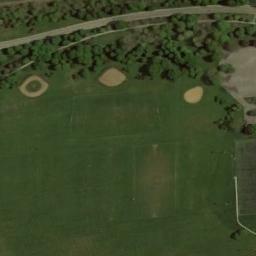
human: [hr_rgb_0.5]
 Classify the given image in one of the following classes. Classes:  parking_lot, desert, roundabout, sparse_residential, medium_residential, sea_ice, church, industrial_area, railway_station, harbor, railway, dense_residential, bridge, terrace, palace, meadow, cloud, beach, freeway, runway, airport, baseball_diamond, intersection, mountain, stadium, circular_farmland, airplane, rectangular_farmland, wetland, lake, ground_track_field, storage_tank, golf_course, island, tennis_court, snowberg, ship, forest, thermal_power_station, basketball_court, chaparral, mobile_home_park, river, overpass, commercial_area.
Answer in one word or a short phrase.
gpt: baseball_diamond